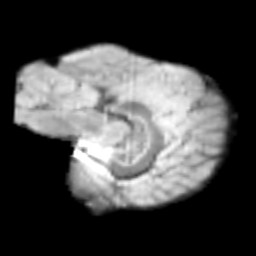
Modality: T2w
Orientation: sagittal
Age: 11
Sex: male
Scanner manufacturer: siemens
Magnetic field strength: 3 T
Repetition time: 3.8 s
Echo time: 0.07 s